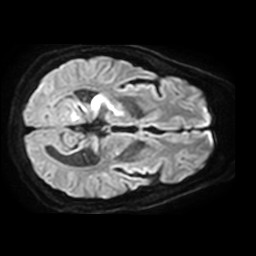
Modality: TRACE
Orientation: axial
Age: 56
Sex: male
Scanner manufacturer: philips
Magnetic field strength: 3 T
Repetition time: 4.208 s
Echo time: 0.05978 s